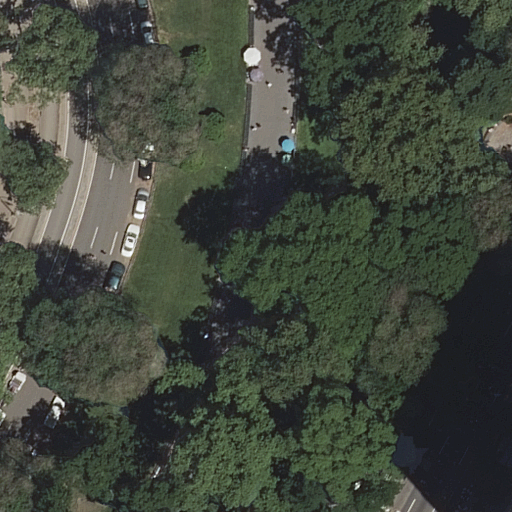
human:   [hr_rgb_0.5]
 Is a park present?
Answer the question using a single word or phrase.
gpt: yes

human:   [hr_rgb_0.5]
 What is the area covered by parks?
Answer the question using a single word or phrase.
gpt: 10625m2

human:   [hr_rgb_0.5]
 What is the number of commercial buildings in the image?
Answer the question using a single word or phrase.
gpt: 0

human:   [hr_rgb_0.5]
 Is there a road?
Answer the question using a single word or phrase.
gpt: yes

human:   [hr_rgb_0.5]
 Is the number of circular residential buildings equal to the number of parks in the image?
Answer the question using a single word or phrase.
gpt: no

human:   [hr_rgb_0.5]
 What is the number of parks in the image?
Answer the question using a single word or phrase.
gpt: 1

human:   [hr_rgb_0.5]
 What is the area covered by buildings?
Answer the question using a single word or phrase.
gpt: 0m2

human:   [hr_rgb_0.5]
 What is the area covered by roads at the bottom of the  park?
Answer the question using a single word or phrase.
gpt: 0m2

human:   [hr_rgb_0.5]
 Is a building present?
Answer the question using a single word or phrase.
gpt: no

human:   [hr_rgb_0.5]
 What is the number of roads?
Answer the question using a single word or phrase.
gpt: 6

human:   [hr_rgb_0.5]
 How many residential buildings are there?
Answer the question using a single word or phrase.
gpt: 0

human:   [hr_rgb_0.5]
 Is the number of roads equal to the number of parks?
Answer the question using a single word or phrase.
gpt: no

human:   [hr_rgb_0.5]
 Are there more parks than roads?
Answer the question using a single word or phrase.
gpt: no

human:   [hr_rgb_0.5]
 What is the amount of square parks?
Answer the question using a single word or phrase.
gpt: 0

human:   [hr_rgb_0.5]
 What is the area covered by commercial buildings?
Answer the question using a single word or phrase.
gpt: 0m2

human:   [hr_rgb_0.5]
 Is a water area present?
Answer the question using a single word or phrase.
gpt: no

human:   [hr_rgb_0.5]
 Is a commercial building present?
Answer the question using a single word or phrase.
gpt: no

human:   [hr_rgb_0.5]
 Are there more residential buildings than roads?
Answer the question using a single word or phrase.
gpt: no

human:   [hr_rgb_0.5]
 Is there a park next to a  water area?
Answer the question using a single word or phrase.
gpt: no

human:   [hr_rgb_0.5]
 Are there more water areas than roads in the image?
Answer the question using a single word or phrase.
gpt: no

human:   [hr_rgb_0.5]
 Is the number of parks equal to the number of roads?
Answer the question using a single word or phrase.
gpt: no

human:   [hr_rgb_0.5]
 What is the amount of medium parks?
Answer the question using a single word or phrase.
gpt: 0

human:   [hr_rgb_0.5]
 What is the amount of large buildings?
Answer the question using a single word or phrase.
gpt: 0

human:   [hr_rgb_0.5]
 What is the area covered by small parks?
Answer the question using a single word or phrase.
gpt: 0m2

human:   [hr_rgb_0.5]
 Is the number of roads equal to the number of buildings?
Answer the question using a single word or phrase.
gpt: no

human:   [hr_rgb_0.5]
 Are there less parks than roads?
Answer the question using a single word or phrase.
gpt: yes

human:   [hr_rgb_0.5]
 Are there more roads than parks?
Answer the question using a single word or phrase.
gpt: yes

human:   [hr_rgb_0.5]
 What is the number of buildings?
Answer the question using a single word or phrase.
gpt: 0

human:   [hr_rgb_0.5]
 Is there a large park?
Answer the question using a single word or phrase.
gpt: yes

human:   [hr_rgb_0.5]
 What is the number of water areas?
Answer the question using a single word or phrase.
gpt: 0

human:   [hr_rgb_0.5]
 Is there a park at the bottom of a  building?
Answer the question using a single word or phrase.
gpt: no

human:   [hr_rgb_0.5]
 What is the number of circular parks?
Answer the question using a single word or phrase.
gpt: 0

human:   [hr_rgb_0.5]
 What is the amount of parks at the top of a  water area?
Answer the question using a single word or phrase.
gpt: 0

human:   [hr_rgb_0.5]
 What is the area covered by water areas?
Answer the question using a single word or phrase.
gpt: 0m2

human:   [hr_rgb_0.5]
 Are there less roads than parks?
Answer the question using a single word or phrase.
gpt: no

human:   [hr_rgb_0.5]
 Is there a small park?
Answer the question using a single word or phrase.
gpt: no

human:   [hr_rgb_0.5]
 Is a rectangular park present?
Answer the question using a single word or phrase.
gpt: yes

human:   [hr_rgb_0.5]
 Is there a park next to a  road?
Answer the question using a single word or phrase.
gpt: yes

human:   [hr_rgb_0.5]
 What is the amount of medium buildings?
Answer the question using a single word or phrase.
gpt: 0

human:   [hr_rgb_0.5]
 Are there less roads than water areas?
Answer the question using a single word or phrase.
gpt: no

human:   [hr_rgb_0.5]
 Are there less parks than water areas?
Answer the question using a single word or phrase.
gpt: no

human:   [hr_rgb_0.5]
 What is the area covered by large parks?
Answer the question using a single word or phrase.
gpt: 10625m2

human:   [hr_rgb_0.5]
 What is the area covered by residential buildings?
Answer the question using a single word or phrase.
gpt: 0m2

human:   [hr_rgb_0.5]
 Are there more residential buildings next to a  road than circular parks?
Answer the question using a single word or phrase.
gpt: no

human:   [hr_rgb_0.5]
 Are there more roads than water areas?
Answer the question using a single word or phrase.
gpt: yes

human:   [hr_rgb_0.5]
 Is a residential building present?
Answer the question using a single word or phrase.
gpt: no

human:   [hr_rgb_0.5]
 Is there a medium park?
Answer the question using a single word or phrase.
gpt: no

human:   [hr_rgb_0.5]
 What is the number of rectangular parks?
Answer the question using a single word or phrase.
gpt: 1

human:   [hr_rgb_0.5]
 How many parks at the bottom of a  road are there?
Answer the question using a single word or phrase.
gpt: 0

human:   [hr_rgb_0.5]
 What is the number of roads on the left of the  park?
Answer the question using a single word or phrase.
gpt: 0

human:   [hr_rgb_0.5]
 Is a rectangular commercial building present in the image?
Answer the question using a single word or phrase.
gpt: no

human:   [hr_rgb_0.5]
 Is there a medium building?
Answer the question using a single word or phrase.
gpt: no

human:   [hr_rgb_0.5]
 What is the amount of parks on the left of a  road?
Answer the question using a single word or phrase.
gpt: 1

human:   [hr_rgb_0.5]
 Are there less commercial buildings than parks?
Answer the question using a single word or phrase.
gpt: yes

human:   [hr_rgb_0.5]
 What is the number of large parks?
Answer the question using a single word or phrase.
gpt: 1

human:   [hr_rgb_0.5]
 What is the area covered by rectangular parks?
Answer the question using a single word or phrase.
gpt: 10625m2

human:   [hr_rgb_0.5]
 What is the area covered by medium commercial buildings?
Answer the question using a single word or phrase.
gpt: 0m2

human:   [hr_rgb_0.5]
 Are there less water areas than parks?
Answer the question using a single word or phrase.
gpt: yes

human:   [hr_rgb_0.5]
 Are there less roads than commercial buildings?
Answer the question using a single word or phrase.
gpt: no

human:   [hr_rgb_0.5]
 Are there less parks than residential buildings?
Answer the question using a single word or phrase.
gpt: no

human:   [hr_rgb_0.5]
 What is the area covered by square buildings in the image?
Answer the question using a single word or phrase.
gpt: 0m2

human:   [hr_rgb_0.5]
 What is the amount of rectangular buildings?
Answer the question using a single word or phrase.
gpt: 0

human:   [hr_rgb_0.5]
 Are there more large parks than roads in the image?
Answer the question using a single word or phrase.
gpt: no

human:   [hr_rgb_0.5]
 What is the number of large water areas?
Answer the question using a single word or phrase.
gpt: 0